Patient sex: M
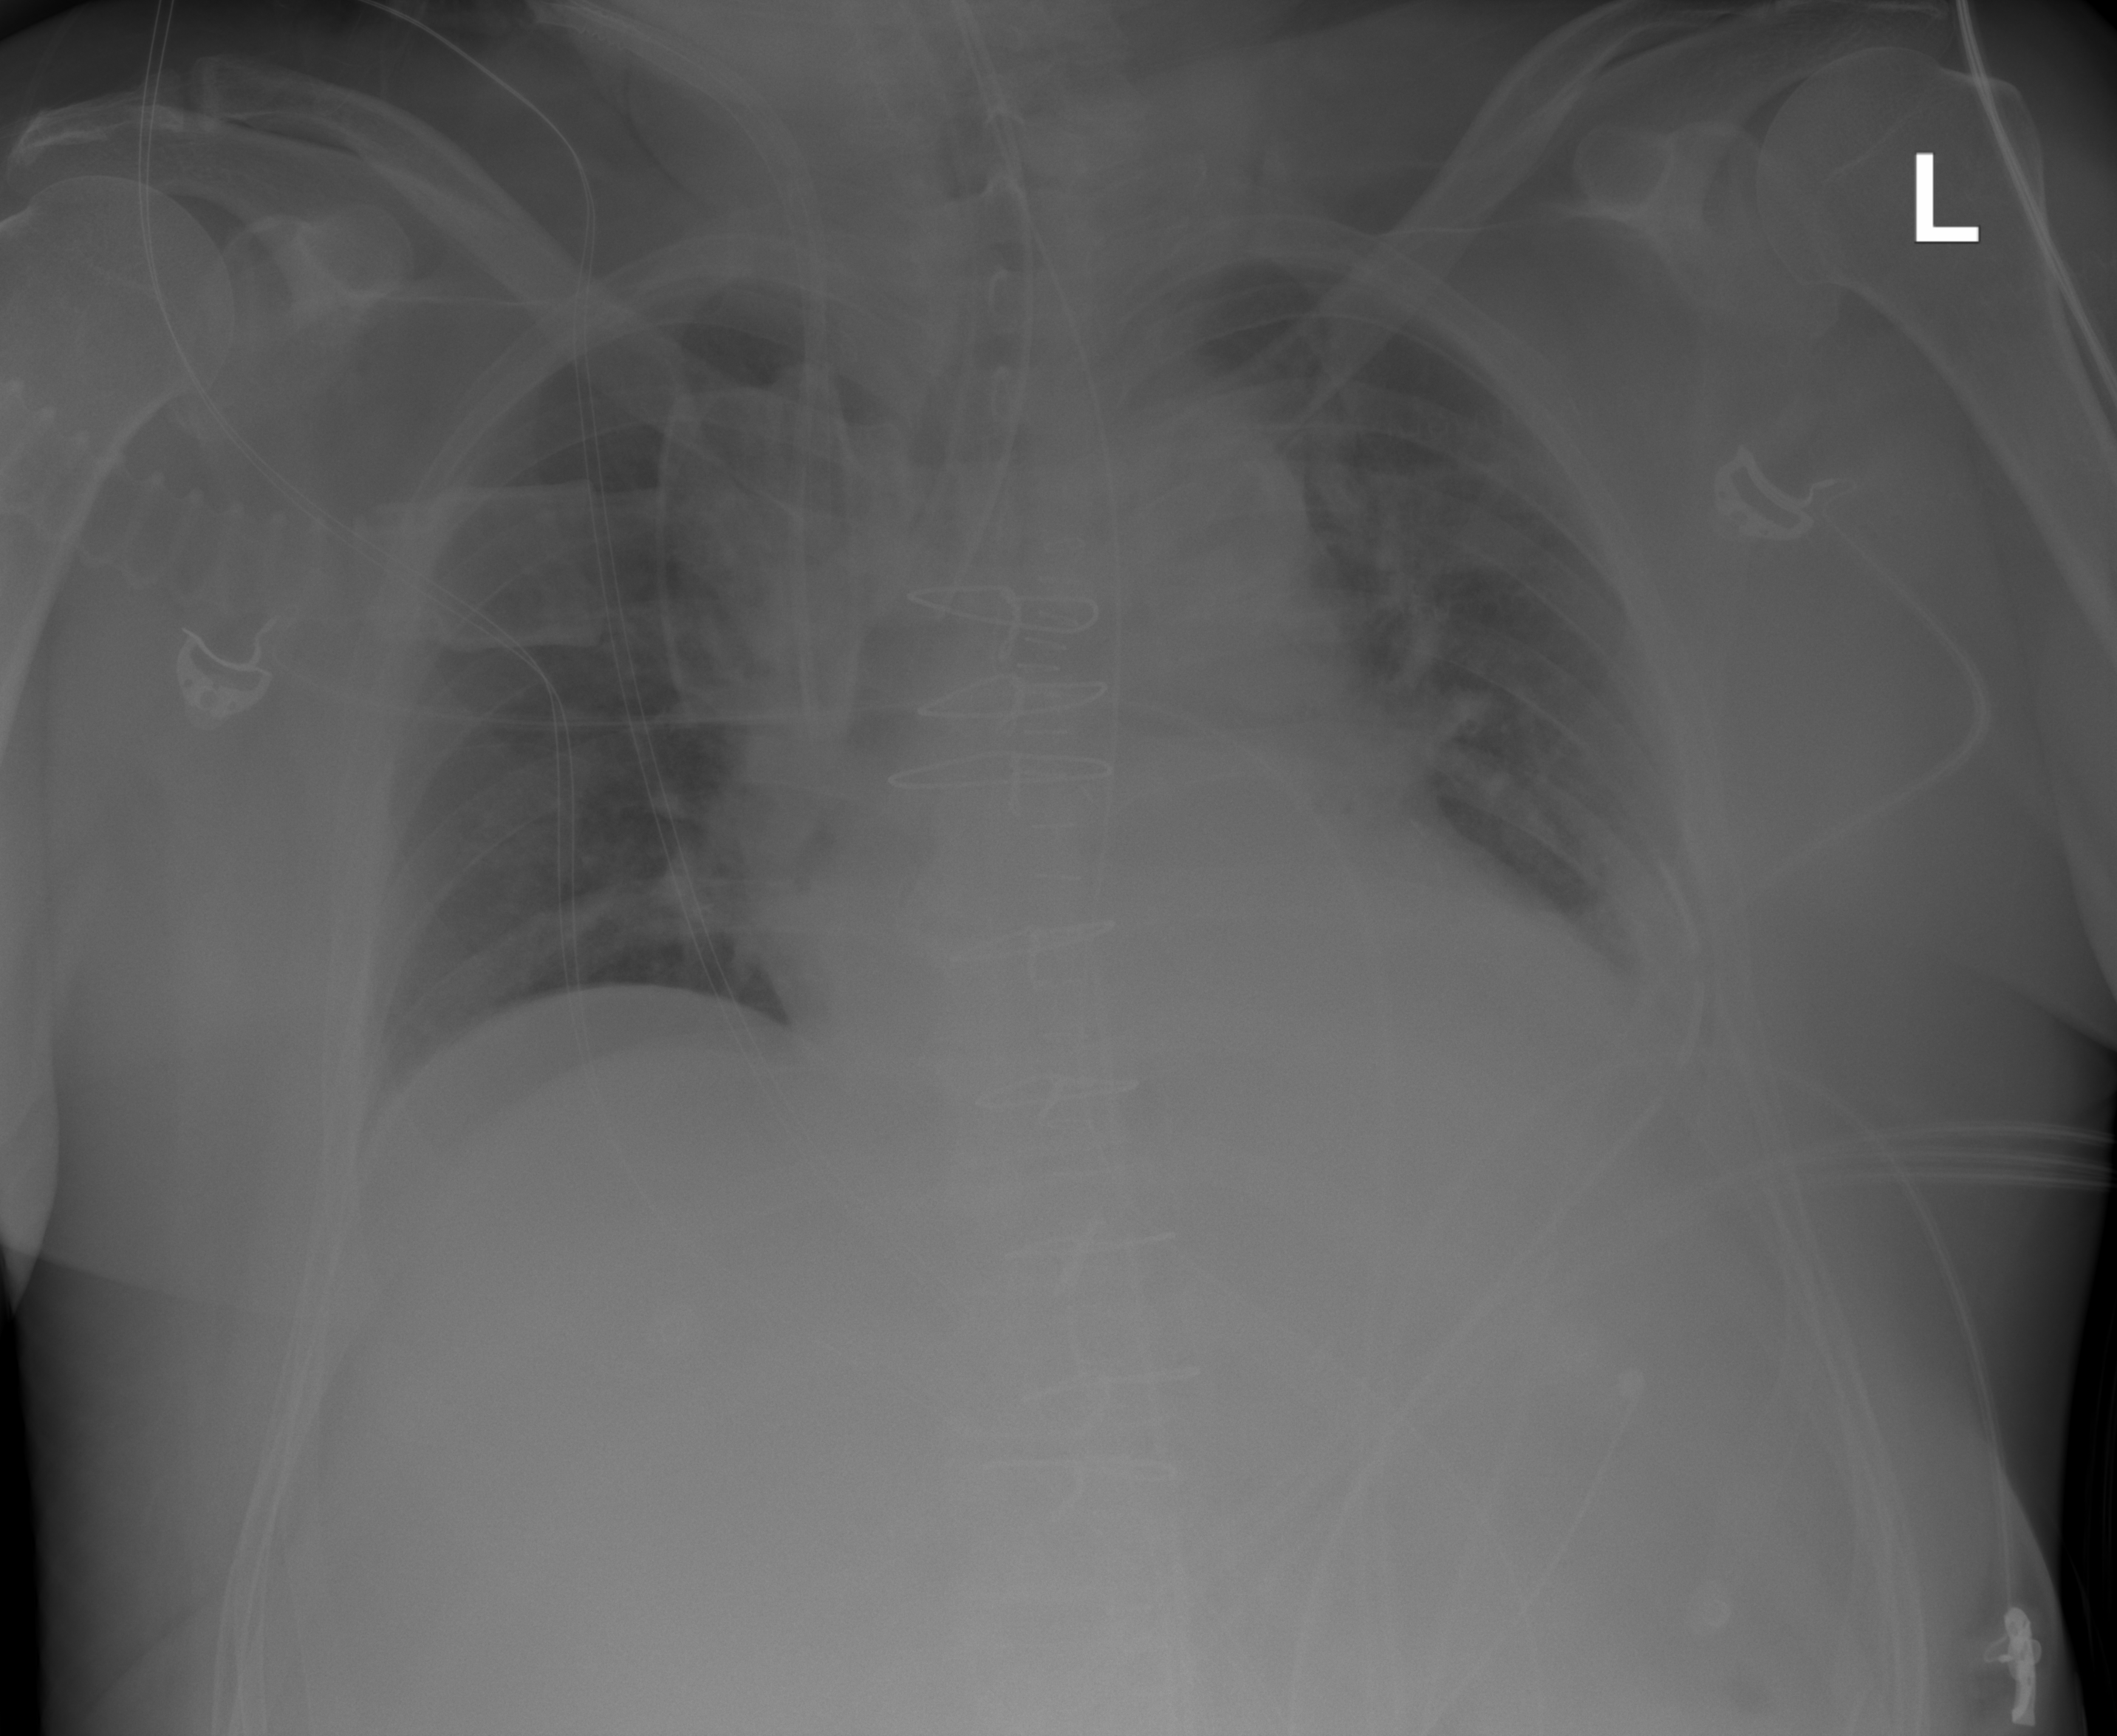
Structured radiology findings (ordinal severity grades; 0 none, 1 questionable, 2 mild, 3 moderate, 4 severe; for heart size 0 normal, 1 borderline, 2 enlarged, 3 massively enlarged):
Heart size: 0
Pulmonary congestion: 0
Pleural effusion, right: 0
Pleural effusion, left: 1
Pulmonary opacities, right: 0
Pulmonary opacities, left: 0
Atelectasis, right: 0
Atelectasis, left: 2